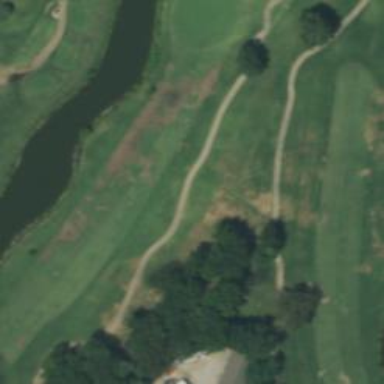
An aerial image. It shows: View of golf hole.